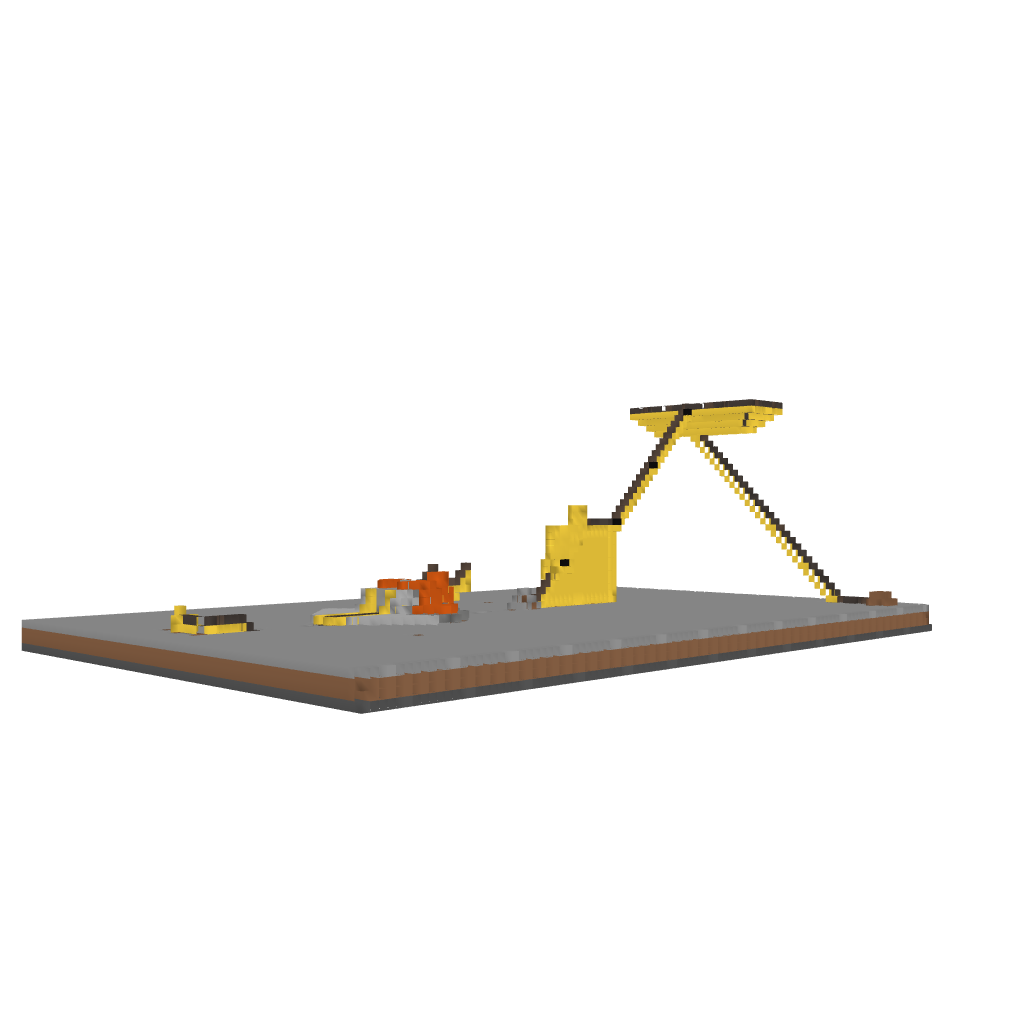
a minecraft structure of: Rollercoaster